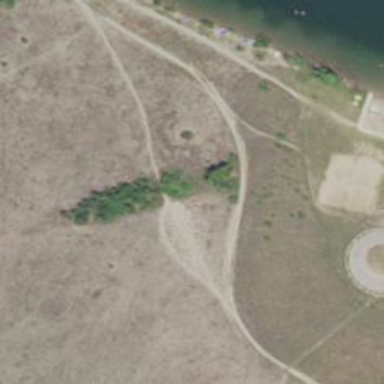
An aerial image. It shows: Natural path.